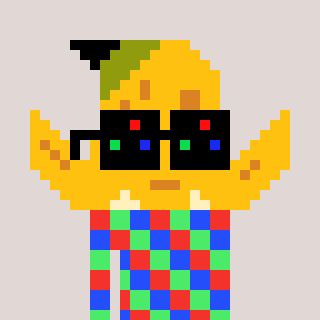
a pixel art character with square black sunglasses, a banana-shaped head and a bege-colored body on a warm background